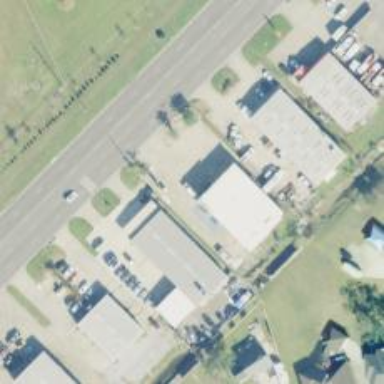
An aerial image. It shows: Healthcare clinic.